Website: lowes
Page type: review-order
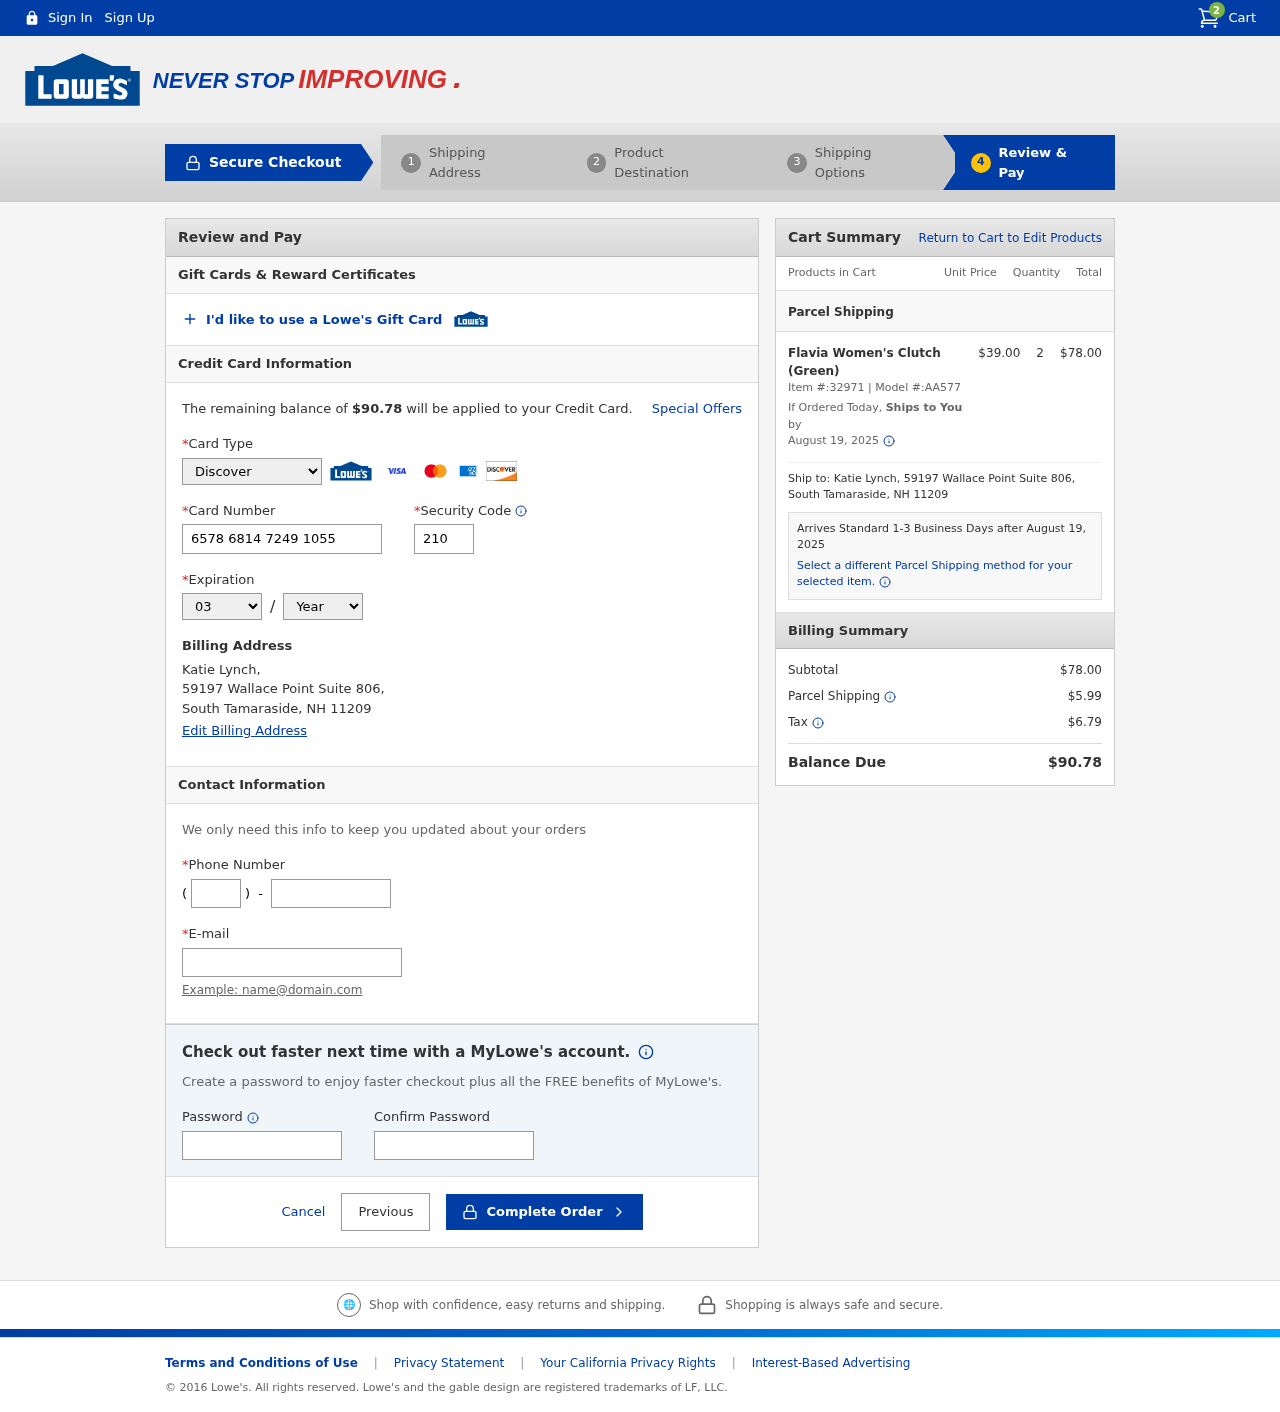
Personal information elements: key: PII_CARD_CVV
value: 210
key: PII_CARD_EXPIRY_MONTH
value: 03
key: PII_CARD_EXPIRY_YEAR
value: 30
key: PII_CARD_NUMBER
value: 6578 6814 7249 1055
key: PII_CARD_TYPE
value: Discover
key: PII_CITY
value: South Tamaraside
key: PII_EMAIL
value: katie.lynch@yahoo.com
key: PII_FULLNAME
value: Katie Lynch,
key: PII_PHONE
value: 9659218810
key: PII_PHONE_AREA
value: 965
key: PII_POSTCODE
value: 11209
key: PII_STATE_ABBR
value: NH
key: PII_STREET
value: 59197 Wallace Point Suite 806
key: PII_STREET
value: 59197 Wallace Point Suite 806,
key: PII_FULLNAME2
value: Katie Lynch
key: PII_POSTCODE_FULL
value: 11209
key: PII_CITY_STATE
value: South Tamaraside, NH
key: PII_CITY_STATE_ZIP
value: South Tamaraside, NH 11209
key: PII_POSTCODE_NUMERIC
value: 11209
Product elements: key: PRODUCT1_NAME
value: Flavia Women's Clutch (Green)
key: PRODUCT1_PRICE
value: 39
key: PRODUCT1_QUANTITY
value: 2
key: PRODUCT1_ITEM_NUMBER
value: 32971
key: PRODUCT1_MODEL_NUMBER
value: AA577
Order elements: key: ORDER_NUM_ITEMS
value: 2
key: ORDER_TOTAL
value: $90.78
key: ORDER_SHIPPING_DATE
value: August 19, 2025
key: ORDER_SUBTOTAL
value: $78.00
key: ORDER_SHIPPING_DATE2
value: August 19, 2025
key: ORDER_SUBTOTAL2
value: $78.00
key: ORDER_SHIPPING_COST
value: $5.99
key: ORDER_TAX
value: $6.79